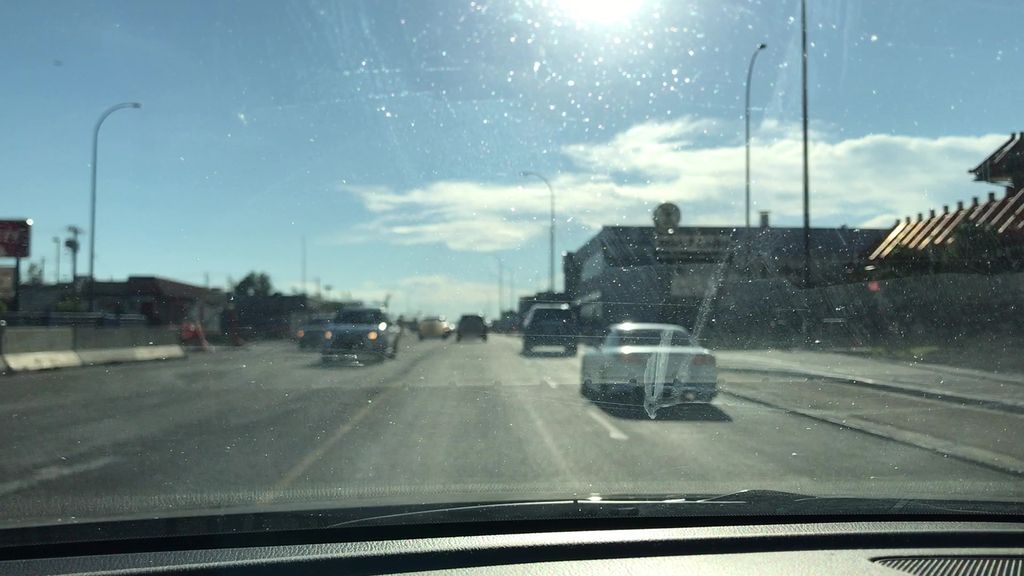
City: calgary